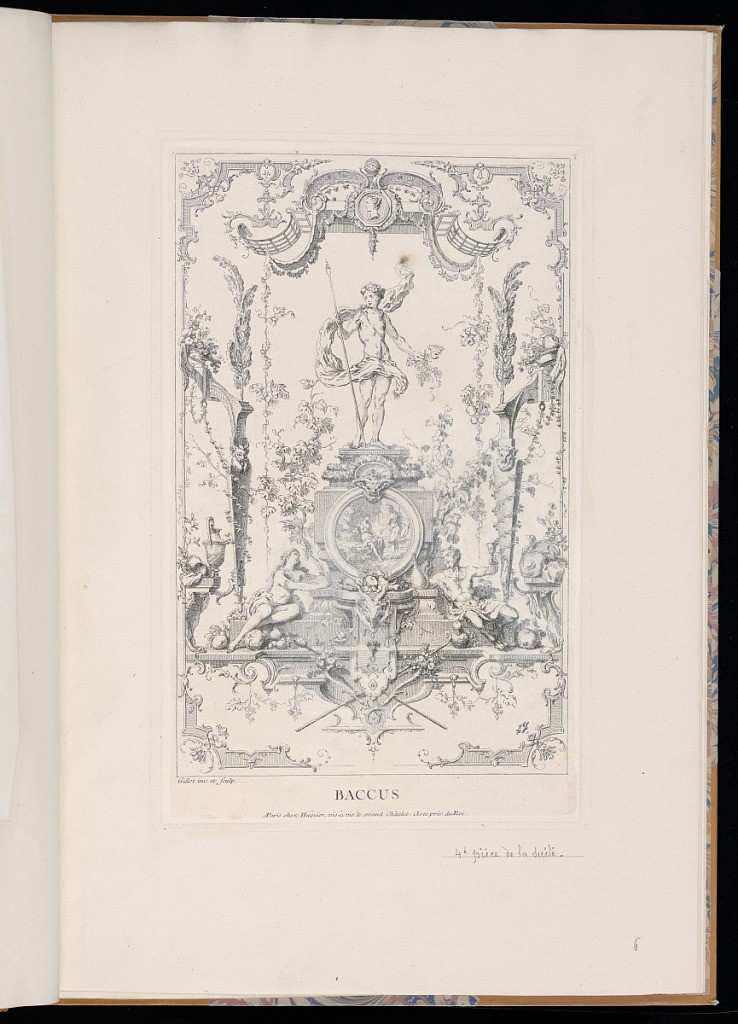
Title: Baccus
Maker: Claude Gillot, French, 1673–1722
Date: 1729–37
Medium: Etching and engraving on laid paper
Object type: Print
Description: An arabesque design for tapestries (door curtains) featuring the standing Classical Greek and Roman god Bacchus standing on a plinth in the center, framed by a canopy, with a satyr and a woman on either side below. Surrounded by fruit, vine leaves, grapes, ewers, wine jugs, and rococo ornament, featuring rosettes, fleurons, rinceaux, festoons of flowers and leaves. The plate is signed, numbered, and titled with the publisher's address below.